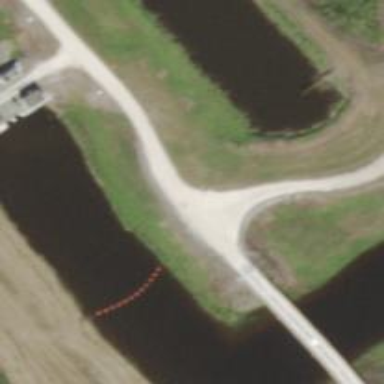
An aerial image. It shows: Track with embankment.